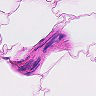
Metastatic tissue present: no